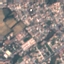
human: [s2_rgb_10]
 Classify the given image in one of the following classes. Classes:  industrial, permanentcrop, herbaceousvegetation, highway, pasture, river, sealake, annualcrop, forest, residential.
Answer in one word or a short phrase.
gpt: Residential